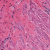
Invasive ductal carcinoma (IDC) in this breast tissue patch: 0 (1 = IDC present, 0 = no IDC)